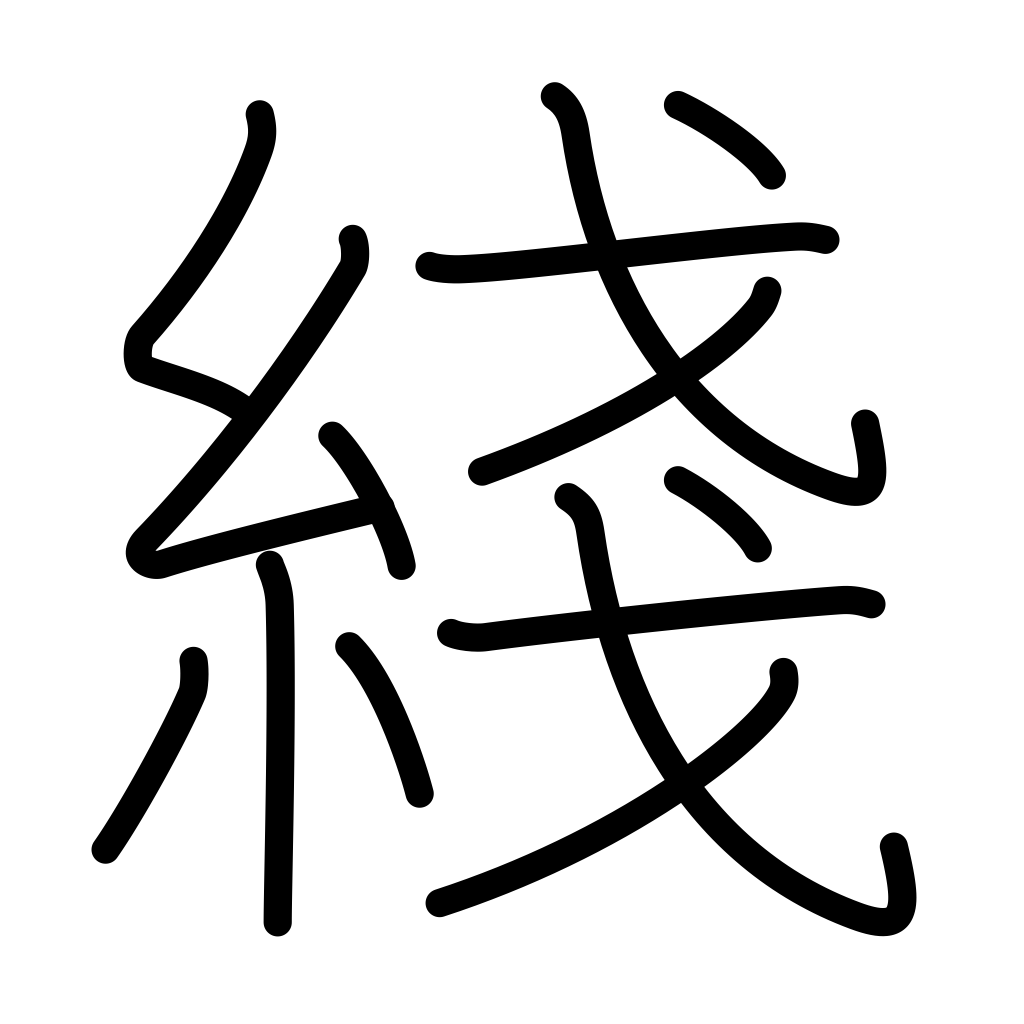
Meaning: thread, line